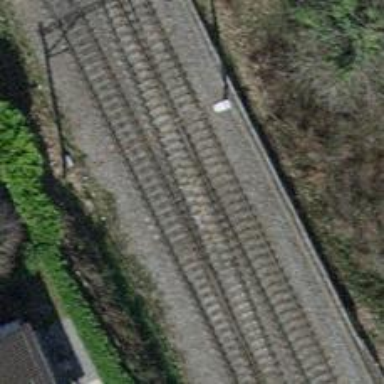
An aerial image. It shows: Single-track railway siding with electrified contact lines.